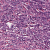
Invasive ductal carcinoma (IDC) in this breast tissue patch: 1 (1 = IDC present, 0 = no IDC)